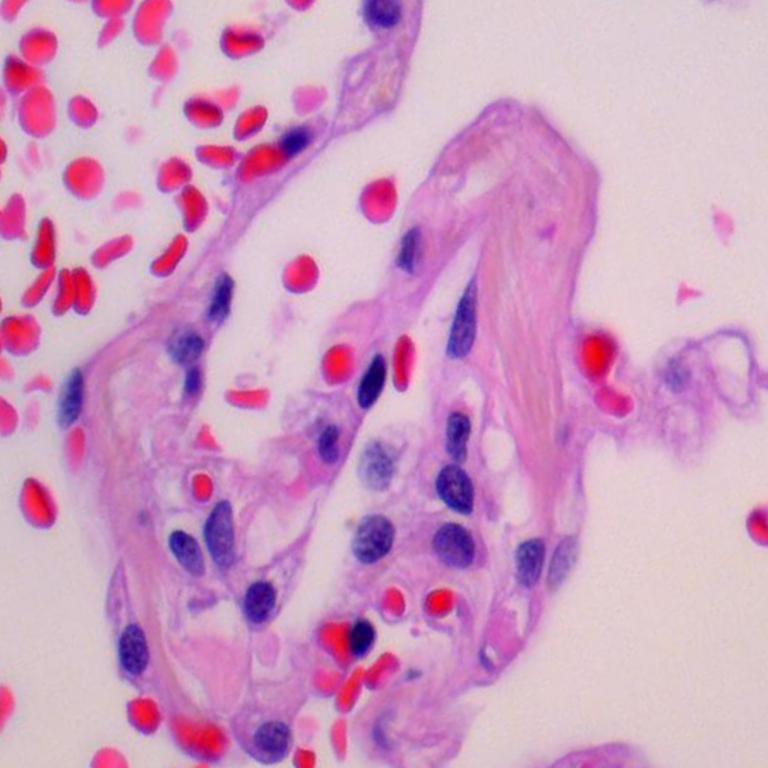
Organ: lung
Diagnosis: benign